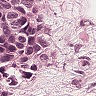
Metastatic tissue present: yes